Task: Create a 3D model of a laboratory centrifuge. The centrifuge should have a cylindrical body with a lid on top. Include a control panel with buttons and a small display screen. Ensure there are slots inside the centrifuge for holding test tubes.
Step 477:
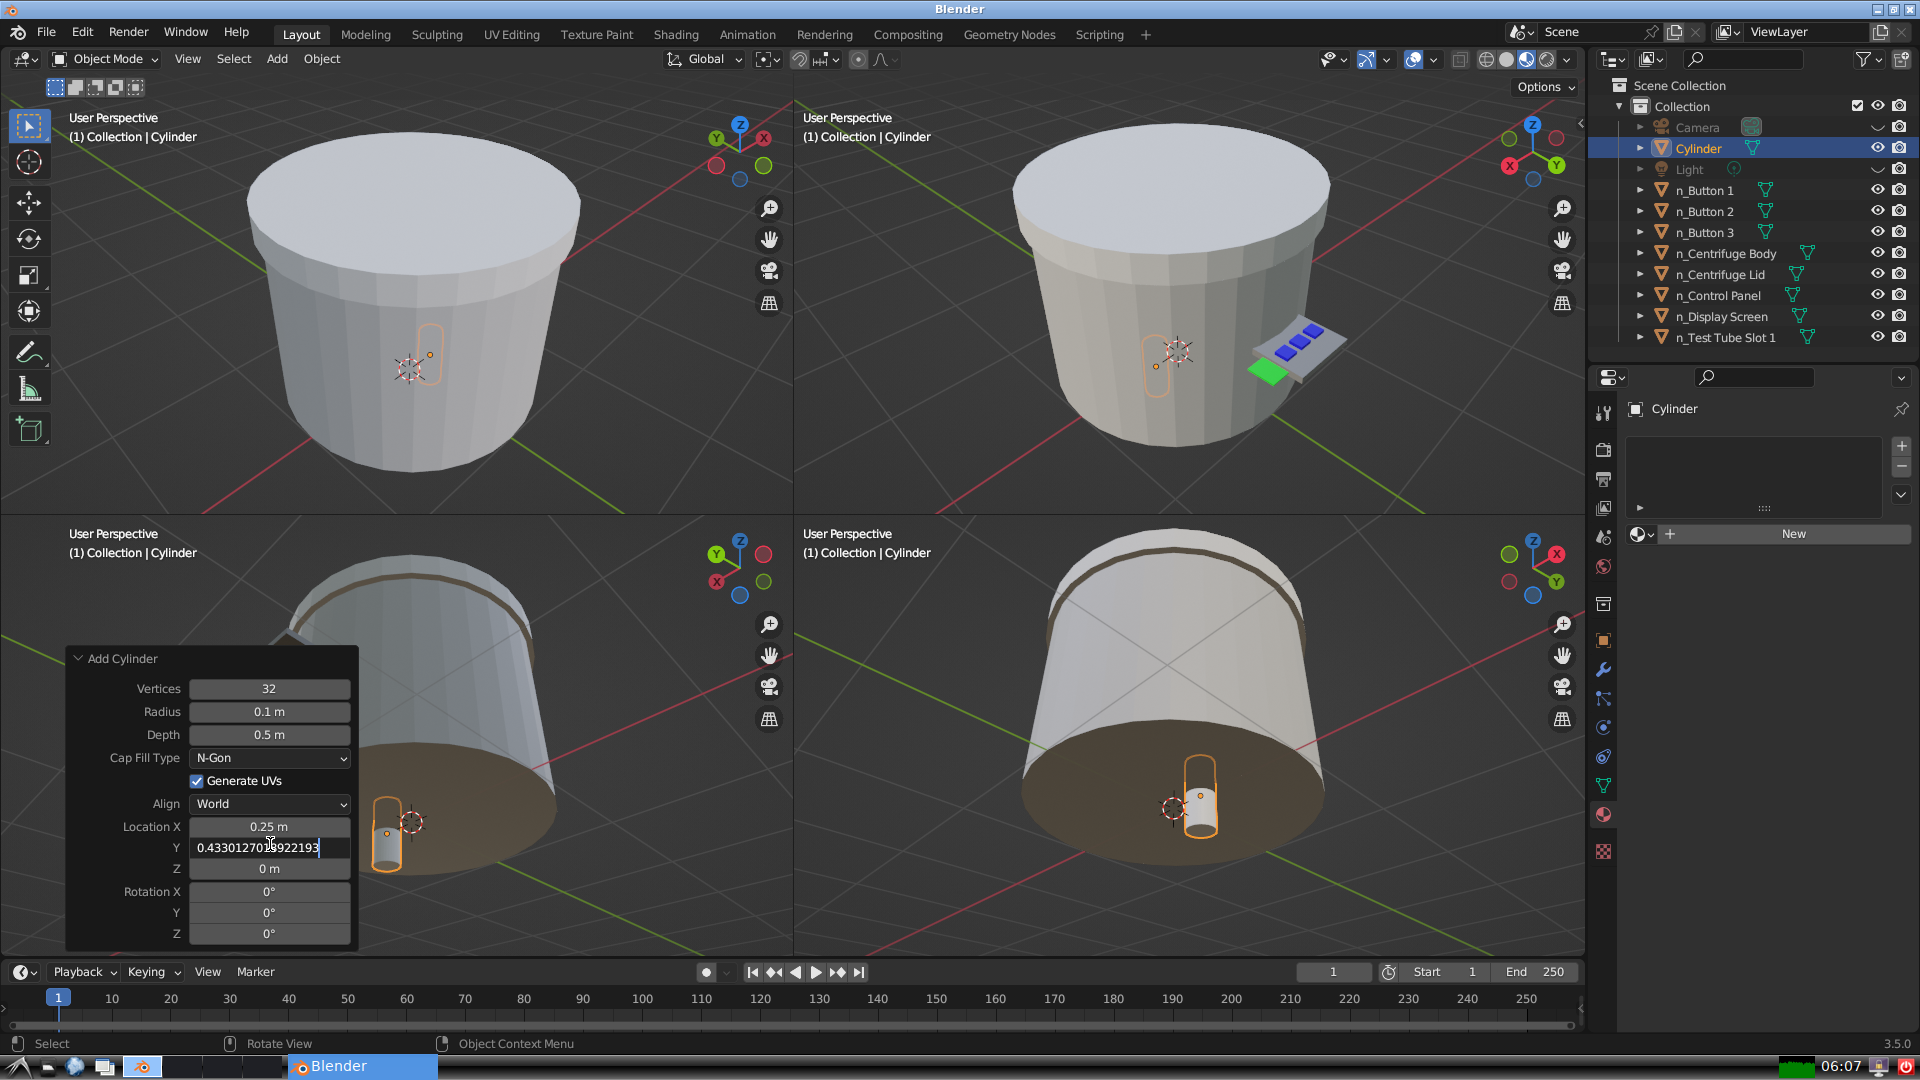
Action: {"key_press": ['Return']}